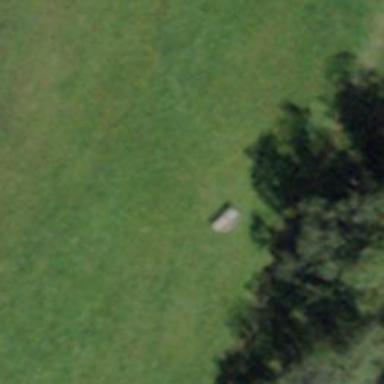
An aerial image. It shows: Bench.